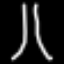
Label: The Eiffel Tower